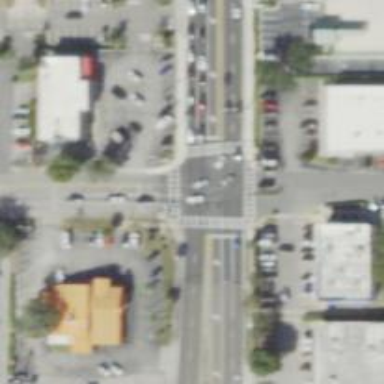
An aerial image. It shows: Crossing road.